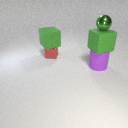
large green rubber cube above small red metal cube